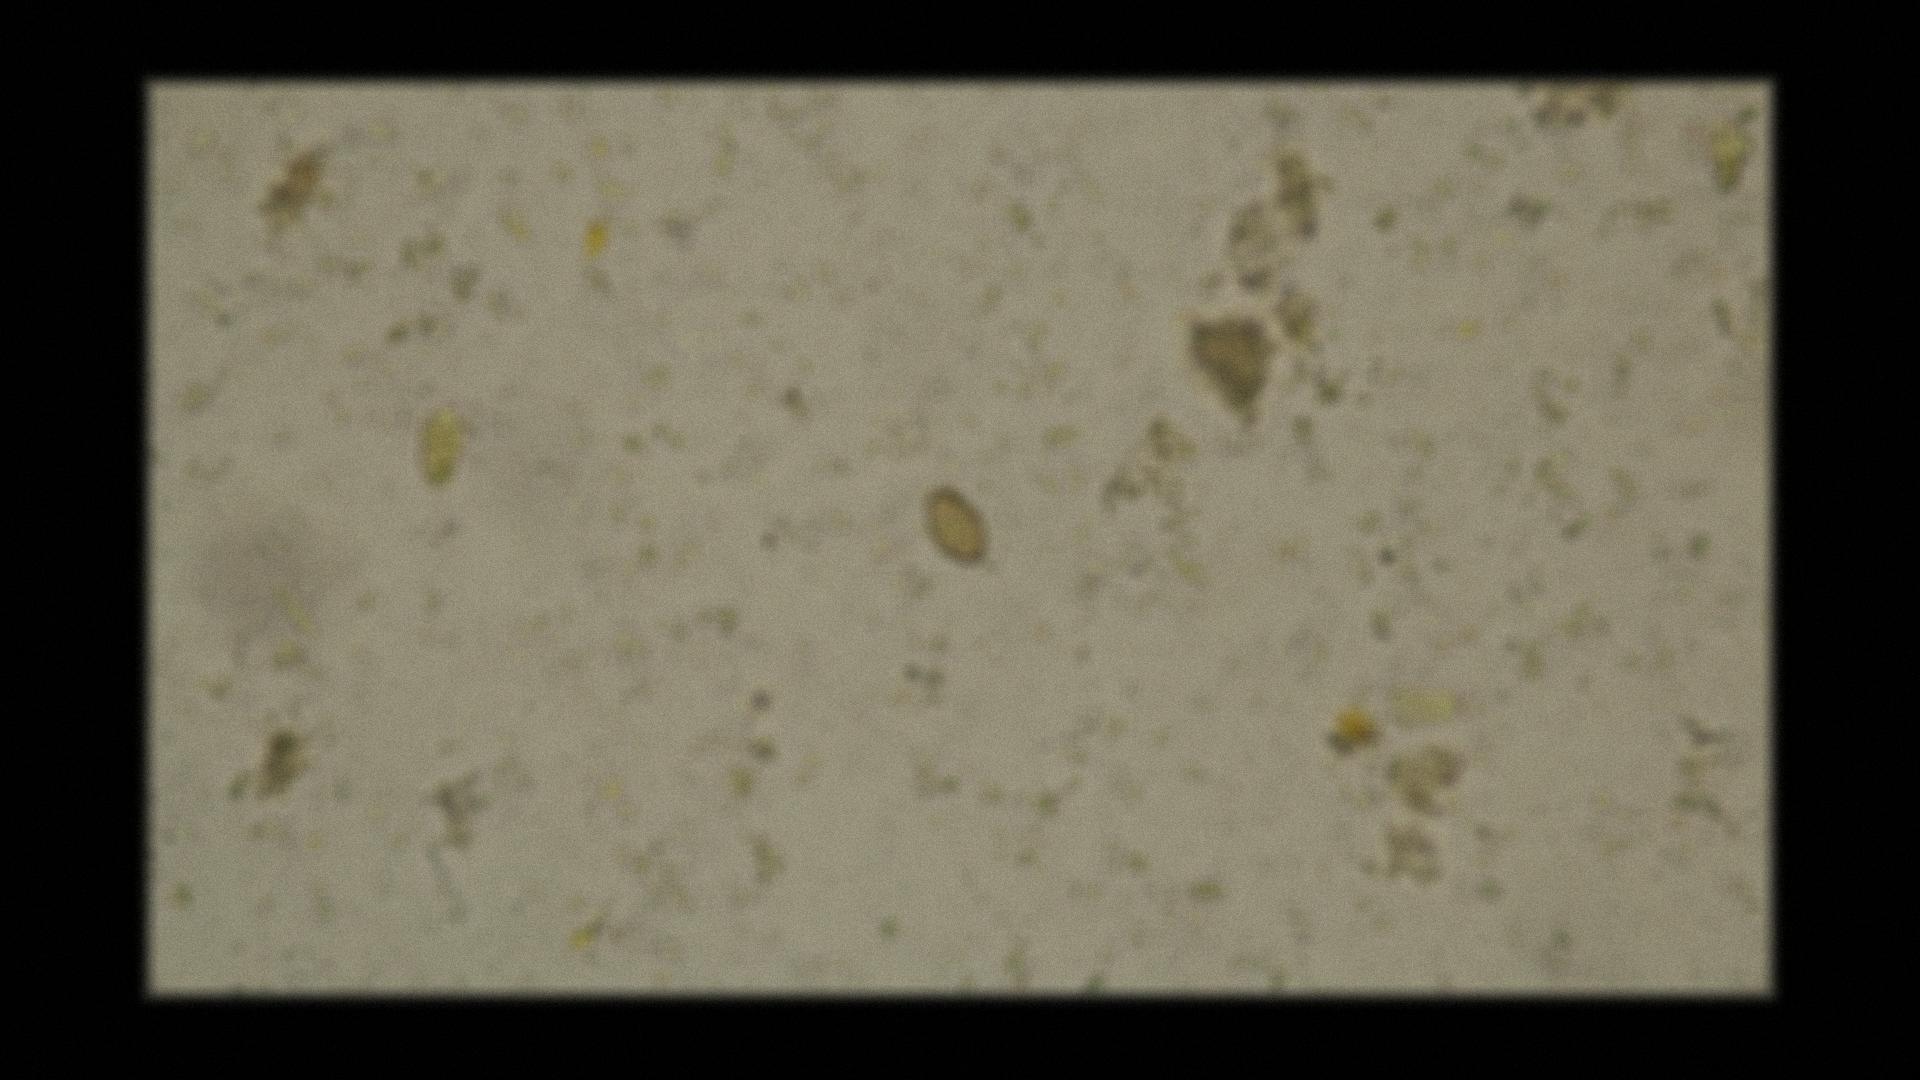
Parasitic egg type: Opisthorchis viverrine